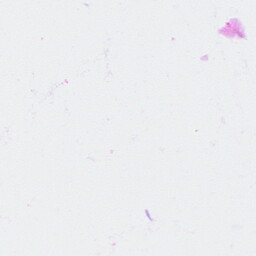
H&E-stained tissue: Ovarian